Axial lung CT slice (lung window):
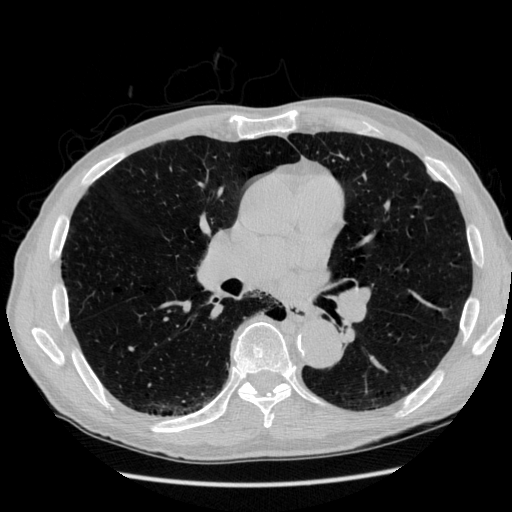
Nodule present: no